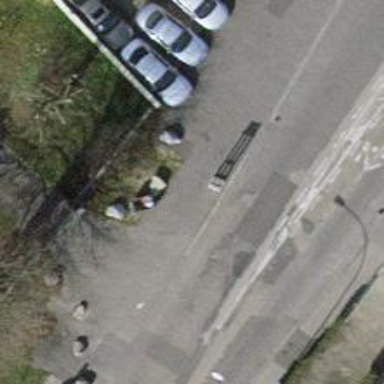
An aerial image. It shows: Block barrier.